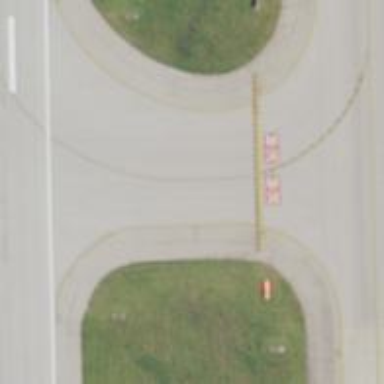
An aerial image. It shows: View of taxiway at the airport.